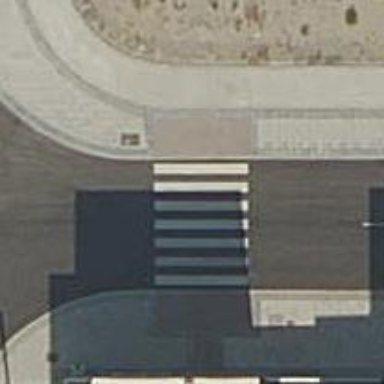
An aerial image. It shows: Uncontrolled zebra crossing on the road.